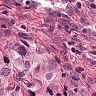
Metastatic tissue present: yes